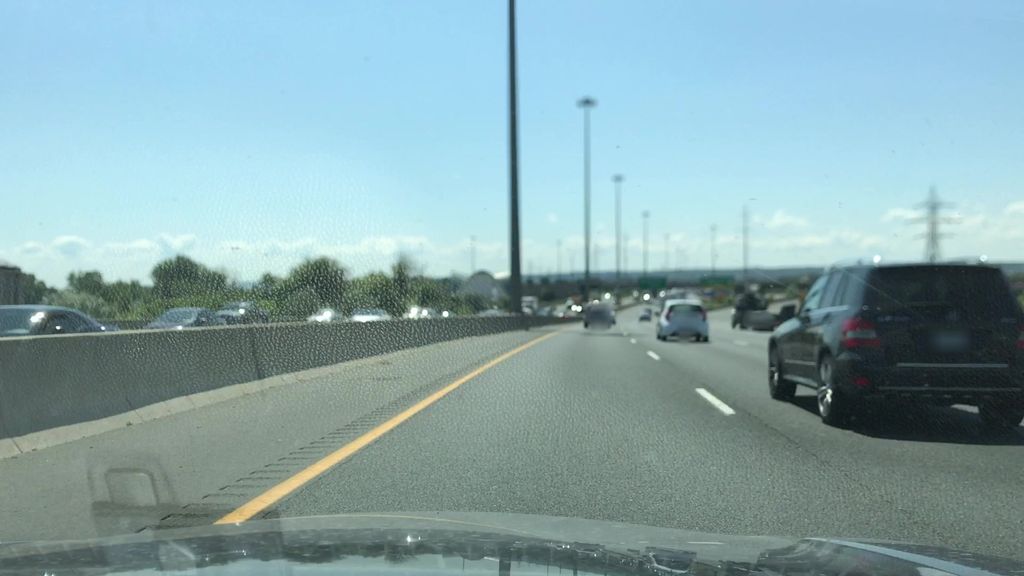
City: hamilton